Question: I have an application using a navigation drawer. The drawer lets you navigate between 2 fragments : F1 and F2 :
Activity layout:
'''
<android.support.v4.widget.DrawerLayout
xmlns:android="http://schemas.android.com/apk/res/android"
android:id="@+id/drawer_layout"
android:layout_width="match_parent"
android:layout_height="match_parent">
<!-- The main content view -->
<FrameLayout
android:id="@+id/content_frame"
android:layout_width="match_parent"
android:layout_height="match_parent"
android:background="@color/background"/>
<!-- The navigation drawer -->
<ListView android:id="@+id/left_drawer"
android:layout_width="240dp"
android:layout_height="match_parent"
android:layout_gravity="start"
android:choiceMode="singleChoice"
android:dividerHeight="0dp"
android:background="#f5f5f5"/>
</android.support.v4.widget.DrawerLayout>
'''
Code to replace fragment in Activity :
'''
private void selectItem(int position) {
Fragment fragment;
fragment = getFragmentToDisplay(position);
if(fragment != null)
{
FragmentManager fragmentManager = getFragmentManager();
fragmentManager.beginTransaction()
.replace(R.id.content_frame, fragment,"fragment_"+position)
.commit();
}
}
'''
On F1 i have a button to call an other fragment (F3). When F3 replace F1 i use 'addToBackStack()' to be able to return to F1 by pressing return.
Replacing F1 by F3:
'''
getFragmentManager().beginTransaction()
.replace(R.id.content_frame, new GameFragment())
.addToBackStack("Games").commit();
'''
Going from F1 to F2 , F2 to F1 works perfectly.
Going from F1 to F3 , F3 to F1 (using back button) works too.
Nevertheless if i'm doing this sequence :
F1 to F3 by button.
F3 to F2 by navigation drawer.
F2 to F1 by back button (backstack).
F1 to F2 by navigation drawer
The last fragment (F2) does not replace F1 , instead it appears above , like if i have added it :

Doing the same navigation but not using the back button works as expected.
Why the backstack is messing with the fragment replacement ?
My goal is to provide a back navigation between F1 and F3 but not between fragments accessed by the navigation drawer.
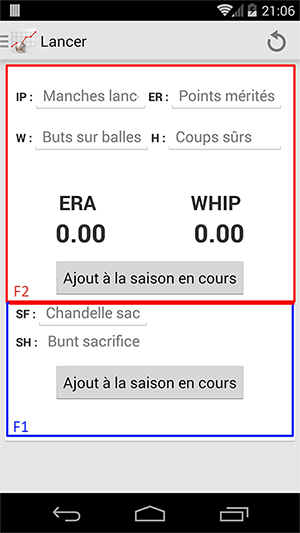
Answer: Let's understand what happens at each step:
-
Since 'addToBackStack' is called, a back stack entry is created for this transaction. In the back stack entry 2 operations are recorded:
> op1: remove F1op2: add F3
-
In case of navigation drawer you have not used 'addToBackStack', there by the back stack is completely unaware of this transaction in which F3 is removed and F2 is added.
-
On back button press, the last recorded back stack entry's operation will be reversed. The last recorded entry was remove F1 & add F3. The expected result would be:
> op1: remove F1 => add F1op2: add F3 => remove F3
Since F3 was already removed in previous transaction, there is no-op. Back stack is completely unaware about F2 and hence is left as it is. By end of this transaction, both F1 and F2 are added to the activity window. Since F1 size is bigger than F2, it is not seen.
-
This transaction will just bring F2 on top of F1, as both were already added to the activity window.
Since the back navigation should happen only between F1 & F3, the moment user uses navigation drawer to navigate to different fragment, just clear the back stack.
'''
FragmentManager fm = getActivity().getFragmentManager();
for(int i = 0; i < fm.getBackStackEntryCount(); i++) {
fm.popBackStack();
}
'''